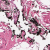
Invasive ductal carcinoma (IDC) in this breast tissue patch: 0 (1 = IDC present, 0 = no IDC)